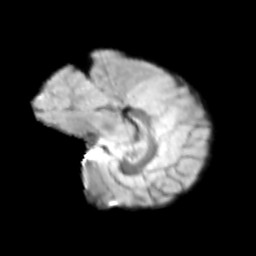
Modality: T2w
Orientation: sagittal
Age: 9
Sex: male
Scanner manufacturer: siemens
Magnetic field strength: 3 T
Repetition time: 3.8 s
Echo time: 0.07 s